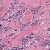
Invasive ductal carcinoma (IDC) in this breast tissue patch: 1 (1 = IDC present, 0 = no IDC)